Field crop: maize
Growth stage: 1
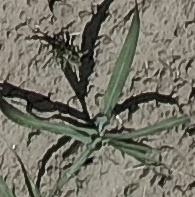
Species: sorghum